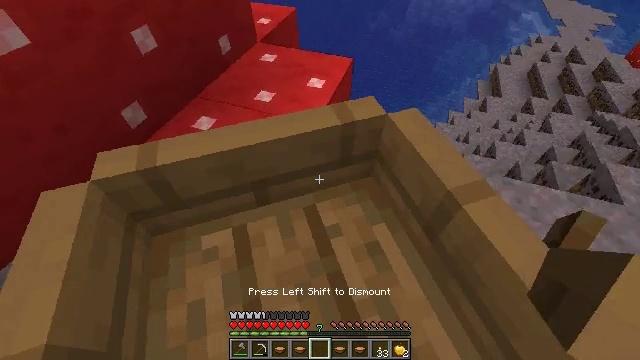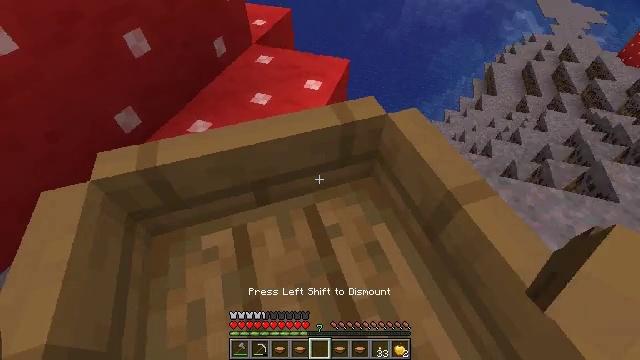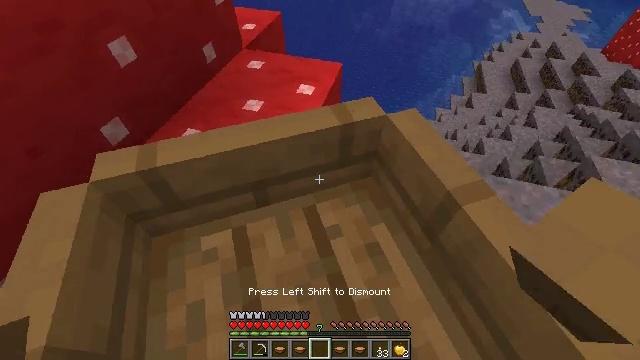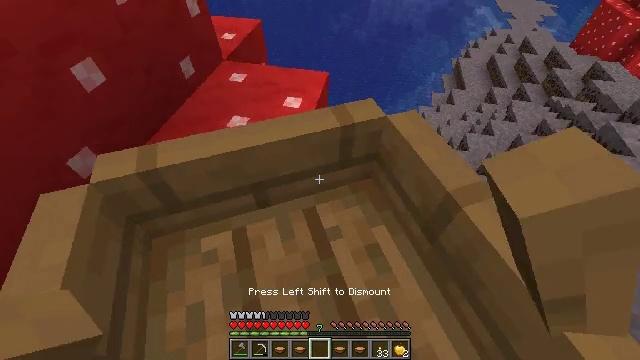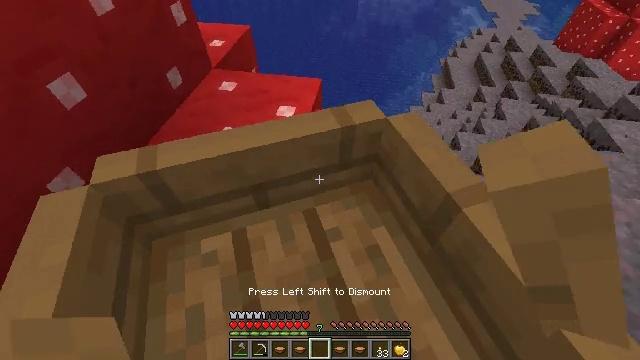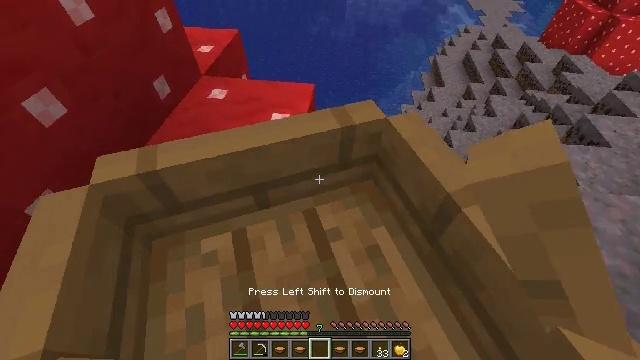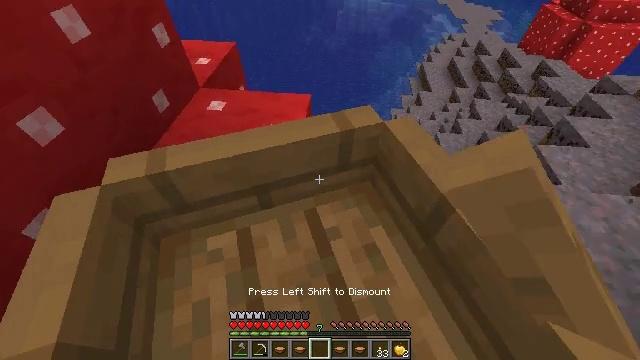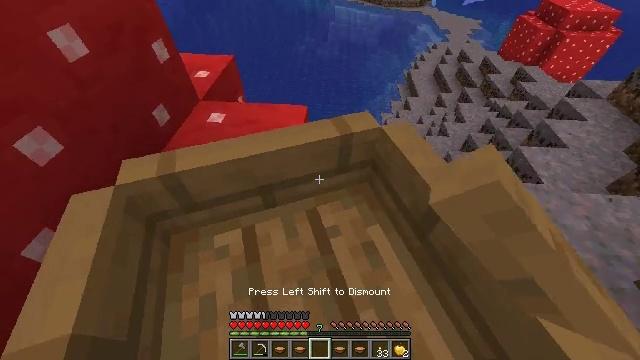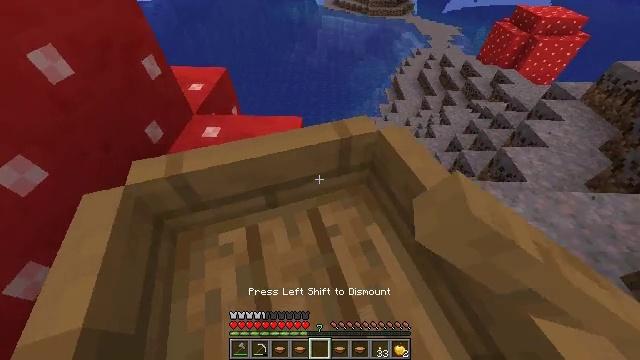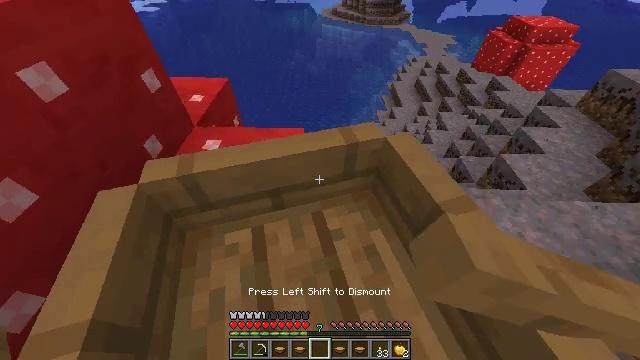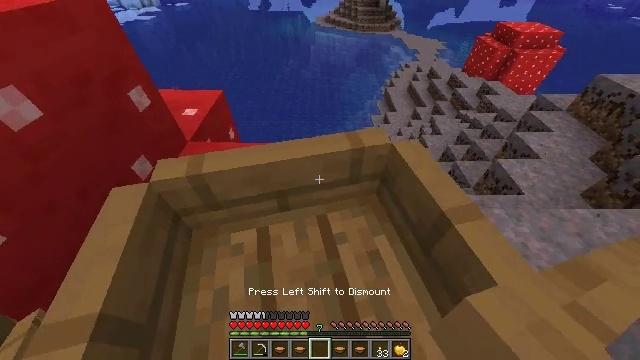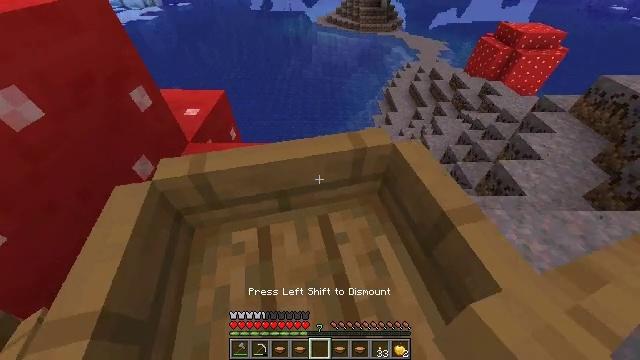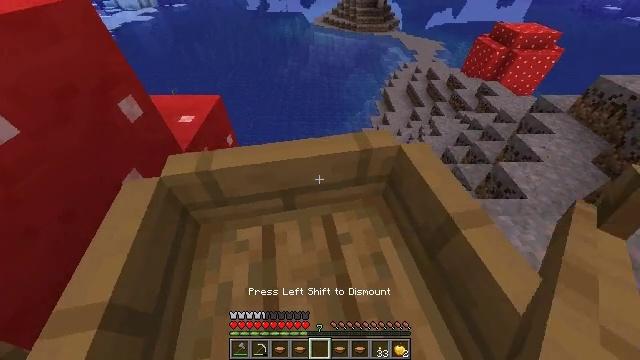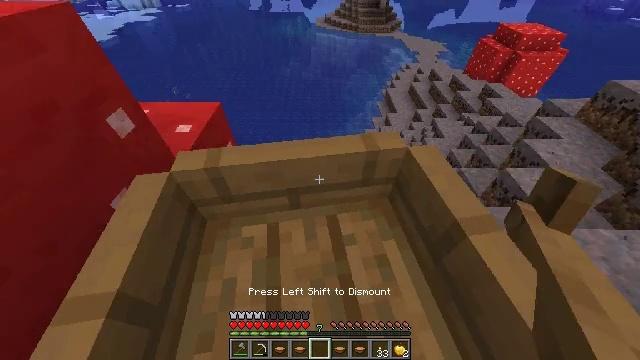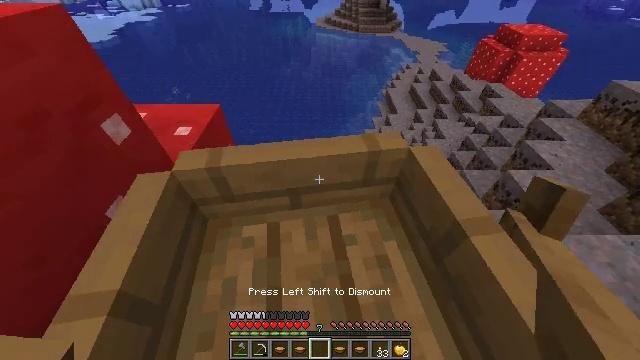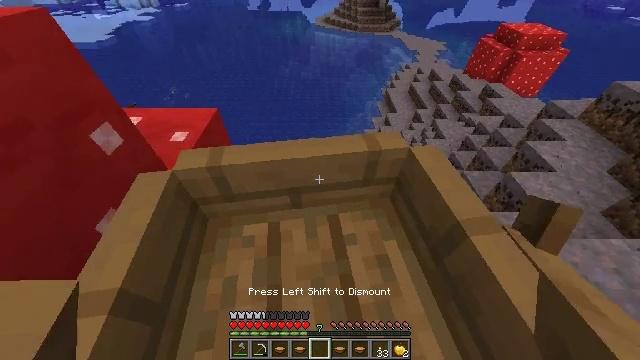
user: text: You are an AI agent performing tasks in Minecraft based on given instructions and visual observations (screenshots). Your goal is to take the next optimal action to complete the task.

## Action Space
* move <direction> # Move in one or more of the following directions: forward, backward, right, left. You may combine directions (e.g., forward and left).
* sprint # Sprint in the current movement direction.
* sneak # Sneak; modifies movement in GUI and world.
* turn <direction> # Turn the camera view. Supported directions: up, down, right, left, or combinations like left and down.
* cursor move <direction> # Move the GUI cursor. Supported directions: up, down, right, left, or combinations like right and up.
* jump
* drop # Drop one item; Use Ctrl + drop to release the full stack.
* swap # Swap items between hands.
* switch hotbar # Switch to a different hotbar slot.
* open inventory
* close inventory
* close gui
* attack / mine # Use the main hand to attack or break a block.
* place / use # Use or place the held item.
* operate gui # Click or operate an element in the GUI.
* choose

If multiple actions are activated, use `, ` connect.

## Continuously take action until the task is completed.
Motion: motion action
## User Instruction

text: Remove a mushroom stew from the inventory.
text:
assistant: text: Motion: move forward and move right
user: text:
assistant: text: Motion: move forward and move right
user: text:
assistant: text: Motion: move forward and move right
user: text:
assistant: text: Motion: move forward and move right
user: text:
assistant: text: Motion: move forward and move right, sprint
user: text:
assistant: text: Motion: move forward and move right, sprint
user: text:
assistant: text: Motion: move forward and move right, sprint
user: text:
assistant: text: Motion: move forward and move right, sprint
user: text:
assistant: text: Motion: move forward and move right, sprint, turn left and up
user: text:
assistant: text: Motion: move forward and move right, sprint, turn left
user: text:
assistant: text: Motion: move forward, sprint
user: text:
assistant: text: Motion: move forward, sprint, turn left
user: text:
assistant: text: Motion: move forward, sprint, turn left
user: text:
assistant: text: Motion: move forward, sprint
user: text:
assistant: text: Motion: move forward and move left, sprint
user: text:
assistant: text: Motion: move forward and move left, sprint
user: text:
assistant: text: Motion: move forward and move left, sprint
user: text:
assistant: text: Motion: move forward and move left, sprint
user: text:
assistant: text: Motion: move forward, sprint
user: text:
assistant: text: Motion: move forward, sprint
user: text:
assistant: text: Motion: move forward, sprint
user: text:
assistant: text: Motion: move forward, sprint
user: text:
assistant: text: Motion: move forward, sprint
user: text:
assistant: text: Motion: move forward, sprint
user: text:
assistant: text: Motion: move forward, sprint
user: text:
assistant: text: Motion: move forward, sprint
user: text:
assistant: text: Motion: move forward, sprint, turn down
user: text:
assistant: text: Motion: move forward, sprint
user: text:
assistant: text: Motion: move forward, sprint
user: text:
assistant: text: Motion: move forward, sprint